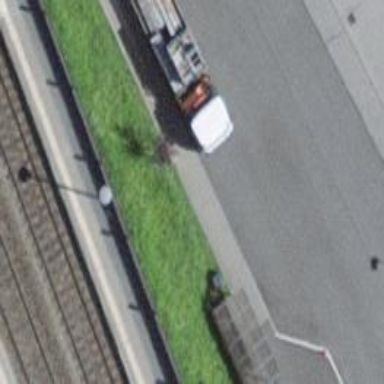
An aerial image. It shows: Bus stop with shelter.